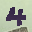
Label: 4